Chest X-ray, PA view. Patient: 58 years old, sex M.
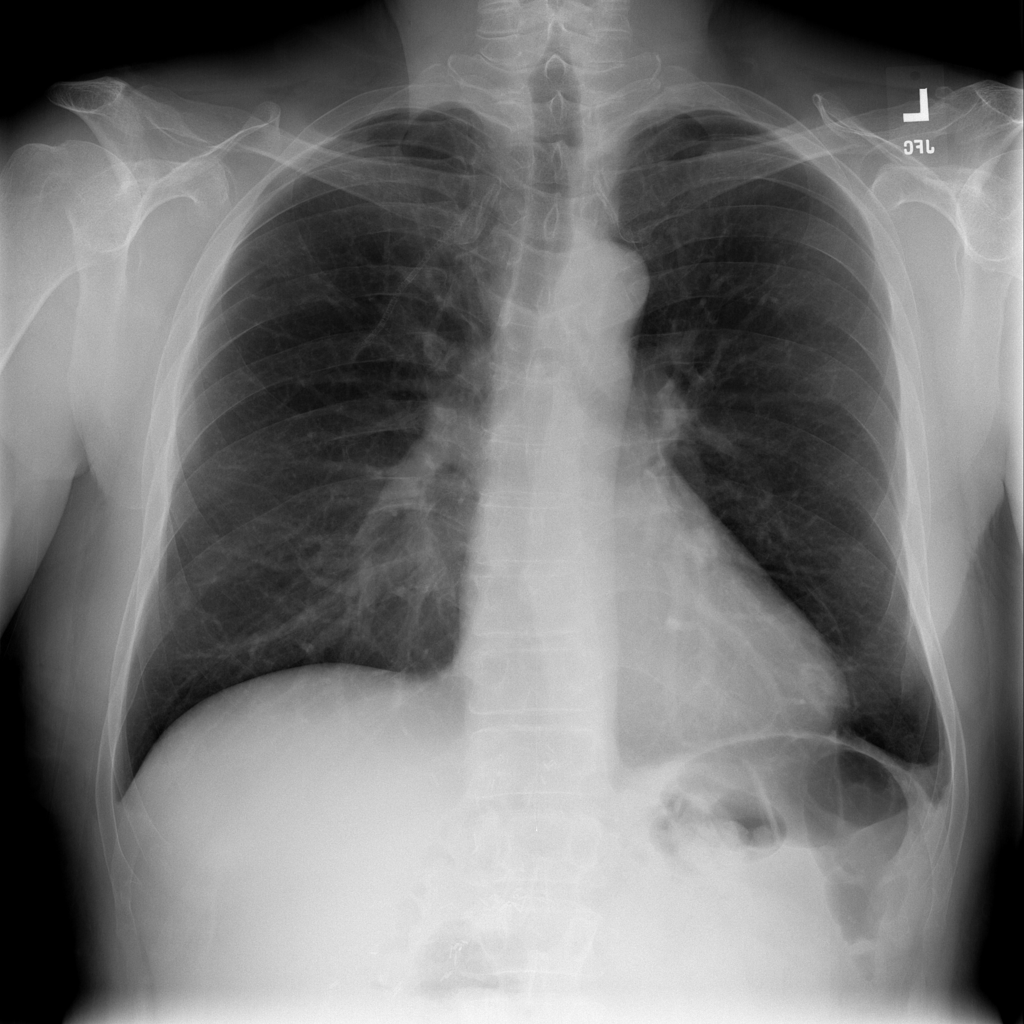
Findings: Nodule